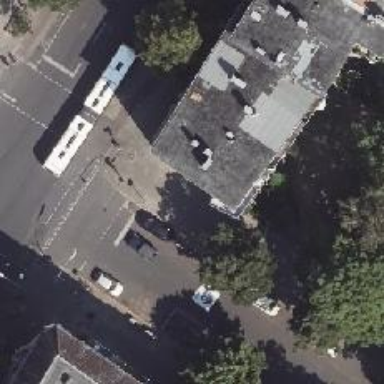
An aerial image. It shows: Bicycle rental facility.